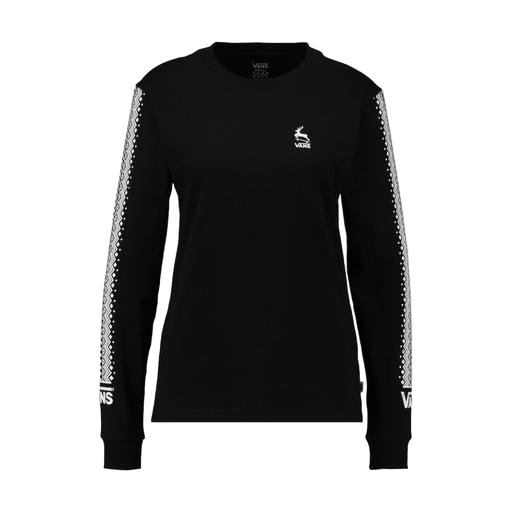
ls tee, long-sleeve tee, ls jersey tee, white background